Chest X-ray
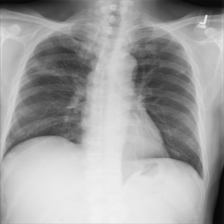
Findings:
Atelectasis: negative
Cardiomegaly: negative
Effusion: negative
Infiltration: positive
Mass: negative
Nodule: negative
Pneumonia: negative
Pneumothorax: negative
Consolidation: negative
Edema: negative
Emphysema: negative
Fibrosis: positive
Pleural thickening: negative
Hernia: negative